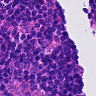
Metastatic tissue present: no